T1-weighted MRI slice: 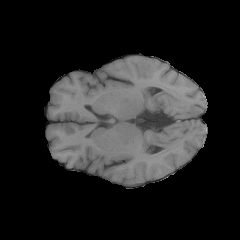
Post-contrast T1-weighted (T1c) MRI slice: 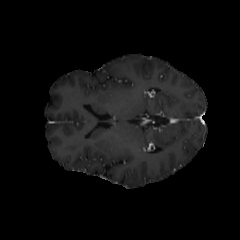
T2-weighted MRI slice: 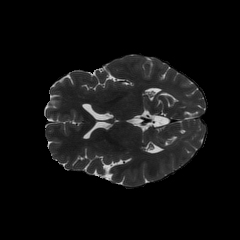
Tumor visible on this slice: no